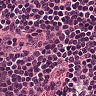
Metastatic tissue present: no